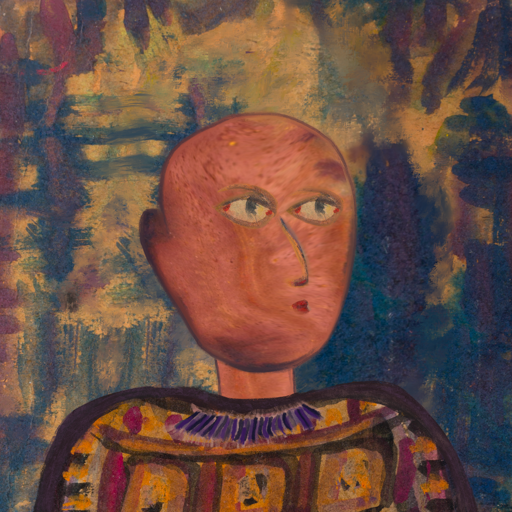
Background: InTheSun, Head And Neck Side: Mother_And_Son_Mother, Face Side: GypsyMother, Bust: Doll, Hair Side: Blank, Head Accessory: Blank, Second Necklace: Blank, Necklace: HillGirl, Baby: Blank